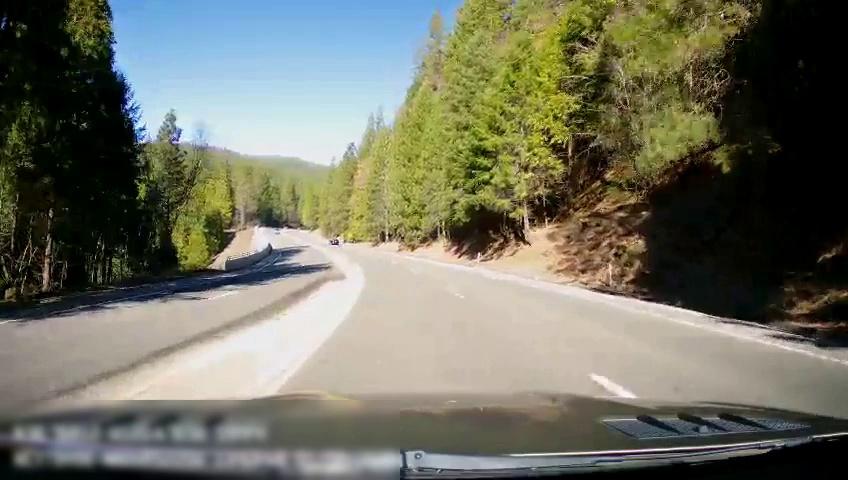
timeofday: Day
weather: Sunny
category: Drivable Space
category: Vehicles | Car
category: Lanes | Current Lane
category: Lanes | Current Lane
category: Lanes | Alternate Lane
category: Lanes | Opposite Lane
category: Lanes | Opposite Lane